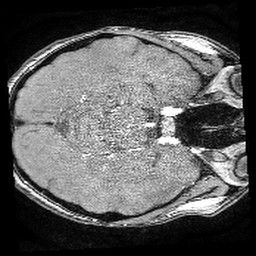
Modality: angio
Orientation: axial
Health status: ill
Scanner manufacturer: philips
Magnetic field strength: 3 T
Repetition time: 0.018 s
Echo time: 0.003454 s